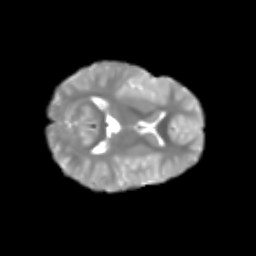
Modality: T2w
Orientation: axial
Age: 6
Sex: female
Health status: healthy